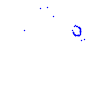
Particle: proton